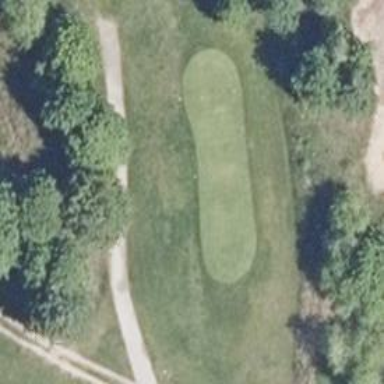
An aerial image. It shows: Golf tee.